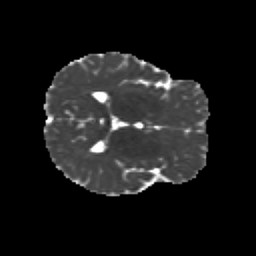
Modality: MD
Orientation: axial
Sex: female
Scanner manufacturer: siemens
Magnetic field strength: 3 T
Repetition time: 5 s
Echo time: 0.071 s